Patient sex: F
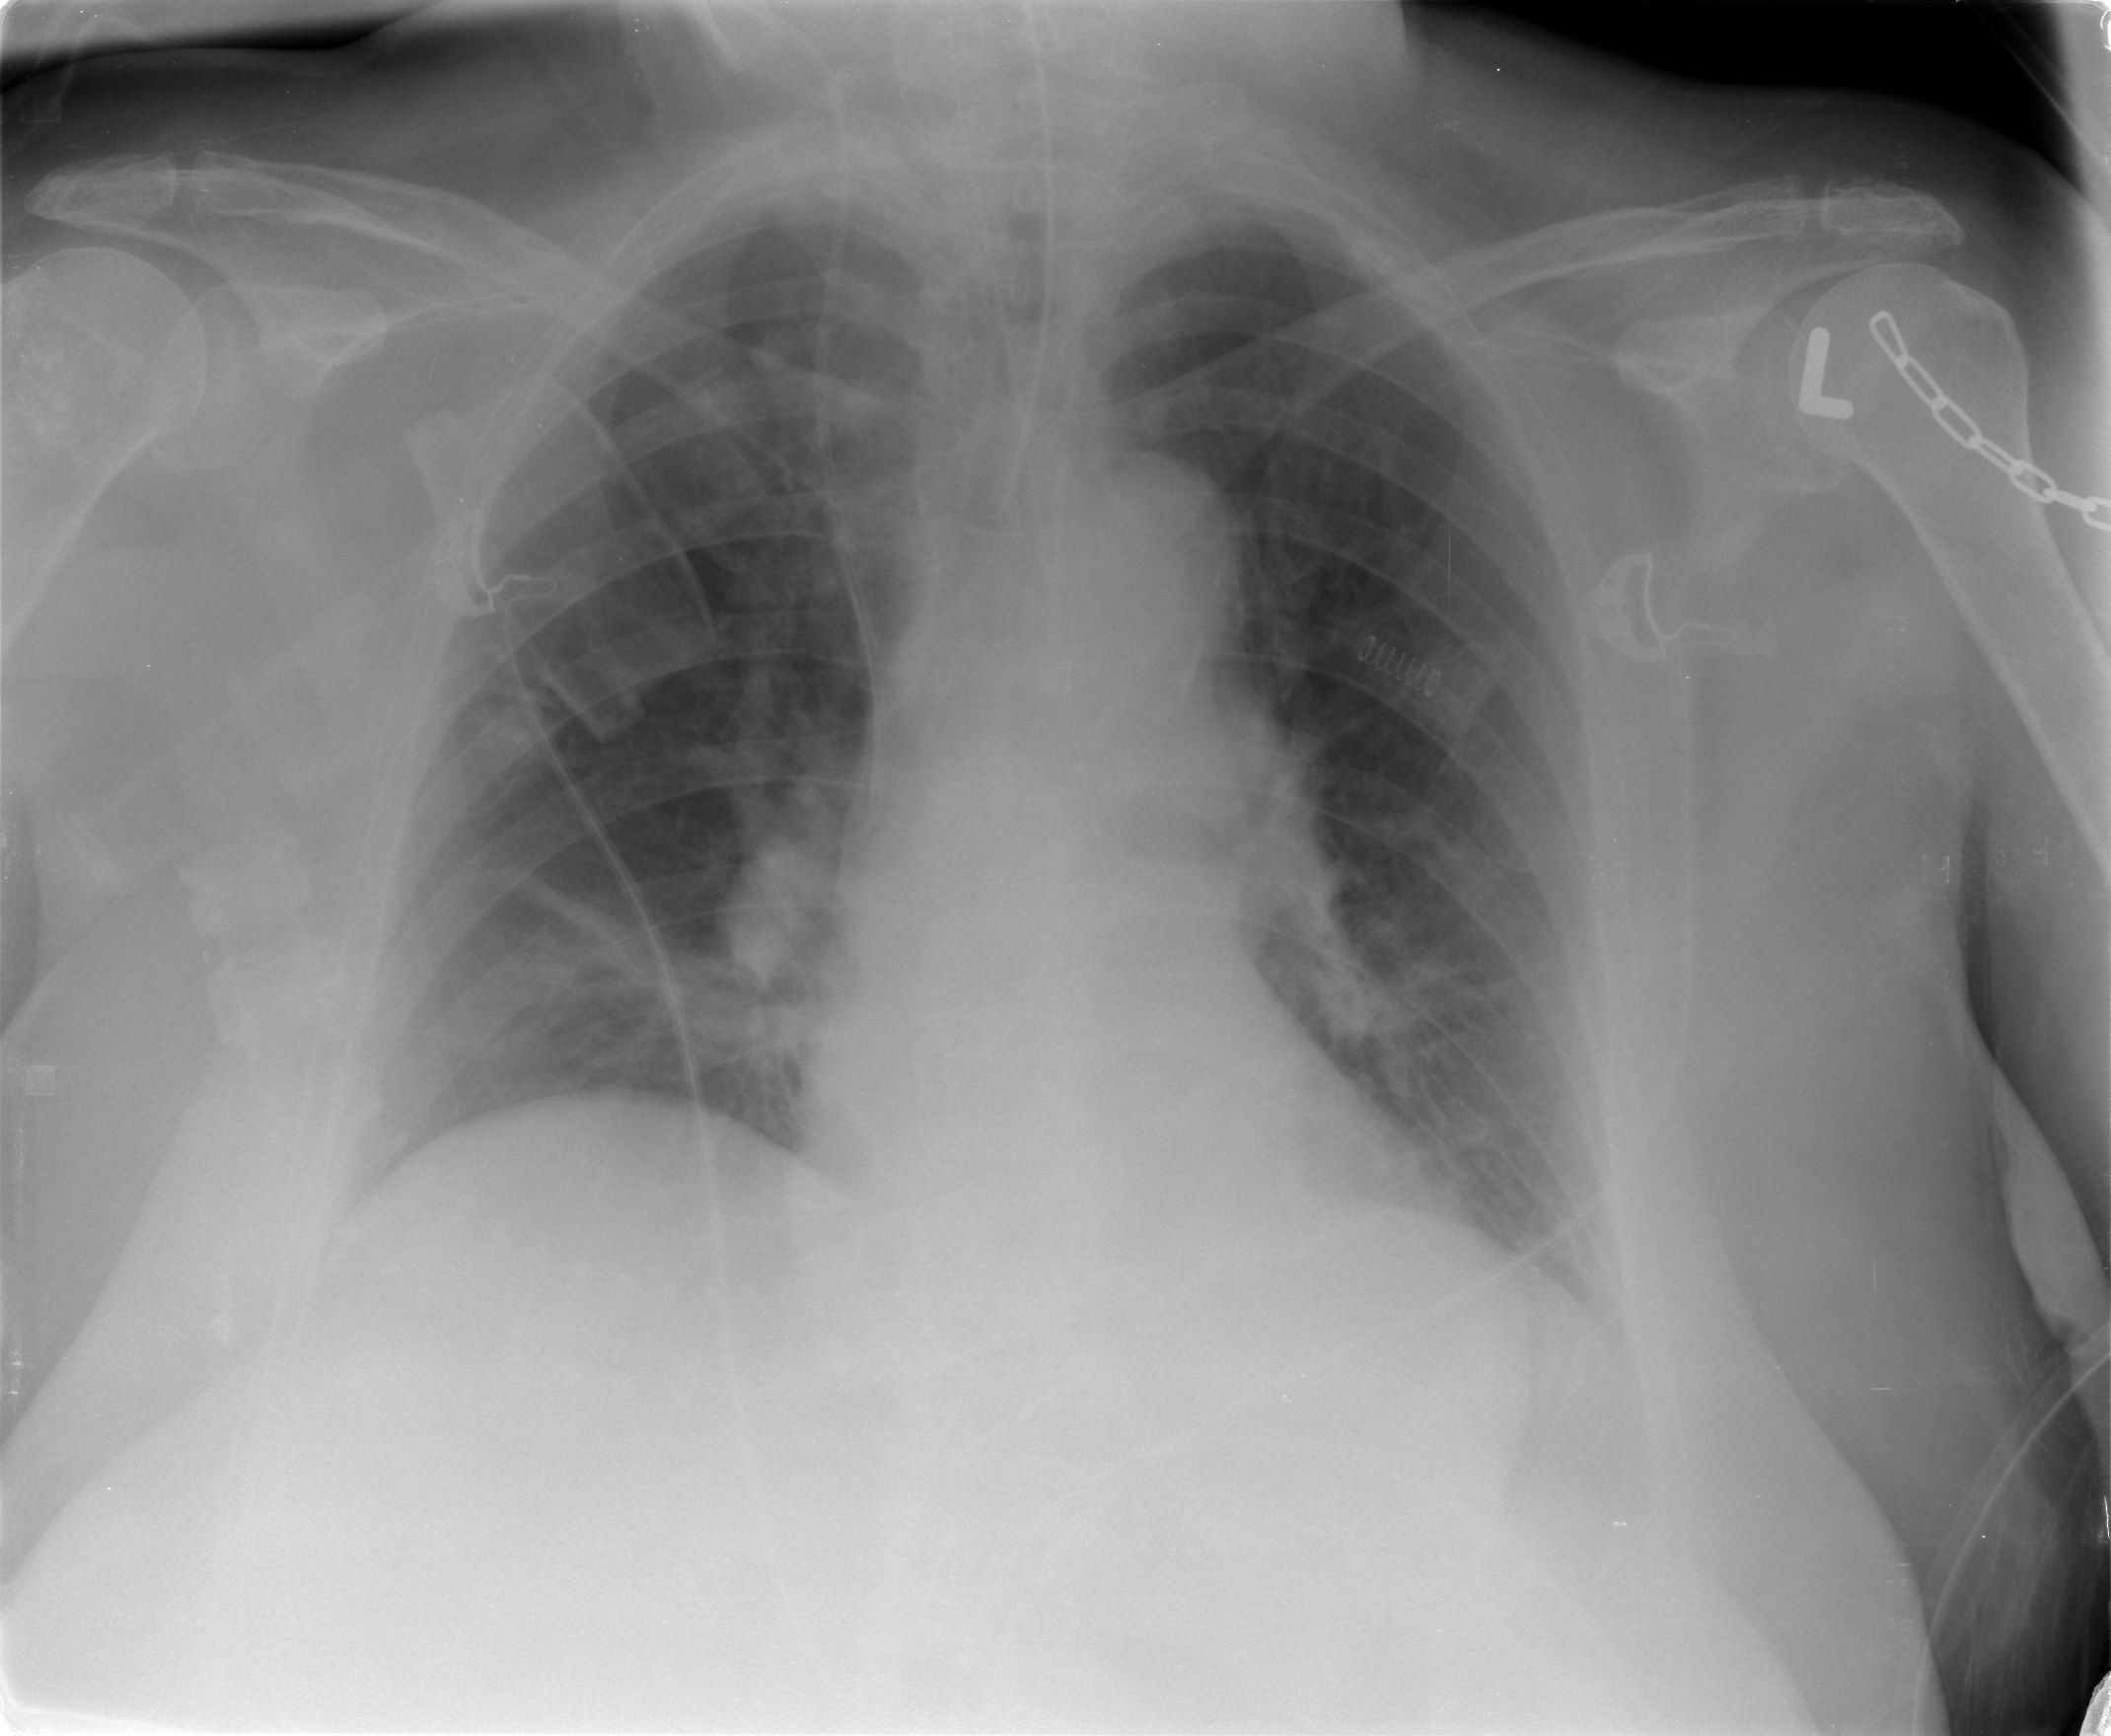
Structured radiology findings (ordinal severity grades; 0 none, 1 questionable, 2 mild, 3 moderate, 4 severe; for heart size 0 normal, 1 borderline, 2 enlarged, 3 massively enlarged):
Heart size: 0
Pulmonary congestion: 1
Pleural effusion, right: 0
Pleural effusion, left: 0
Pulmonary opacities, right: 0
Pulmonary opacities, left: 0
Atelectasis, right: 2
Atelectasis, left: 1